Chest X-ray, AP view. Patient: 40 years old, sex M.
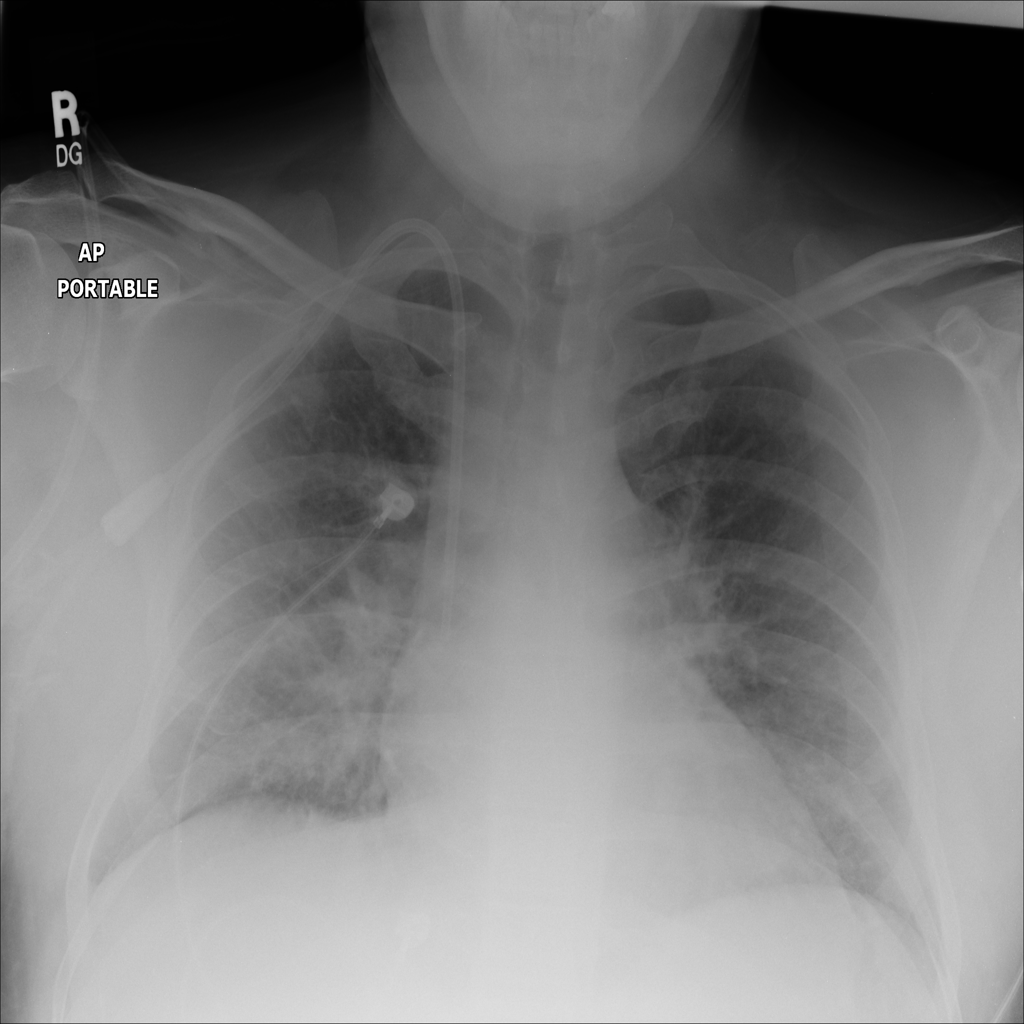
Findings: Effusion, Infiltration